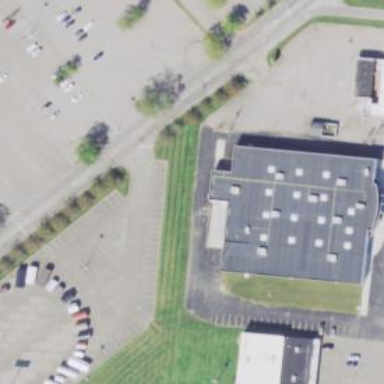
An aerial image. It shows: Retail building.